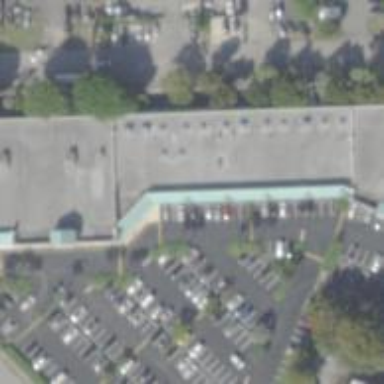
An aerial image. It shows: Retail building.